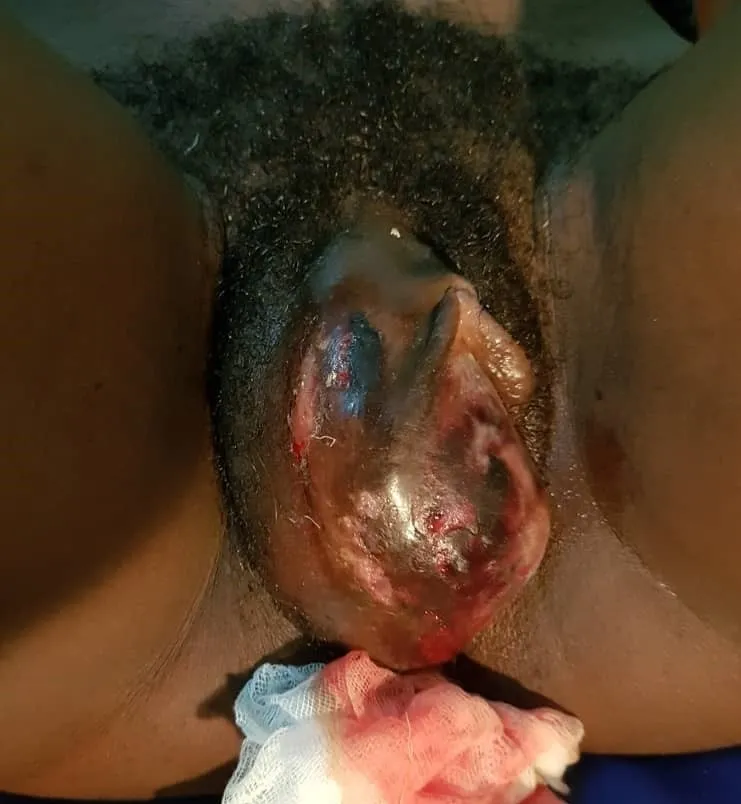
Right necrotic vulva hematoma.
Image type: medical_photograph (other_medical_photograph)